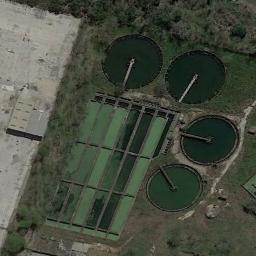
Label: storage_tank